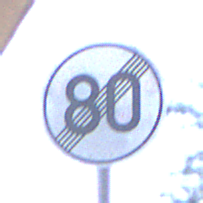
Verkehrszeichen: EndeGeschwindigkeit80
Umgebung: Roofed, Underpass
Tageszeit: Midday
Wetter: Clear
Licht: Natural
Jahreszeit: NotSpecified
Kontrast: LowContrast